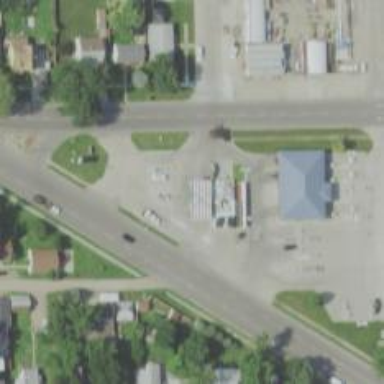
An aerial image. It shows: Convenience shop.